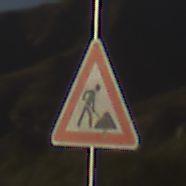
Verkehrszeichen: Arbeitsstelle
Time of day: SunriseSunset
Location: Outdoor (Nature)
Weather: Clear
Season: NotSpecified
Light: Natural